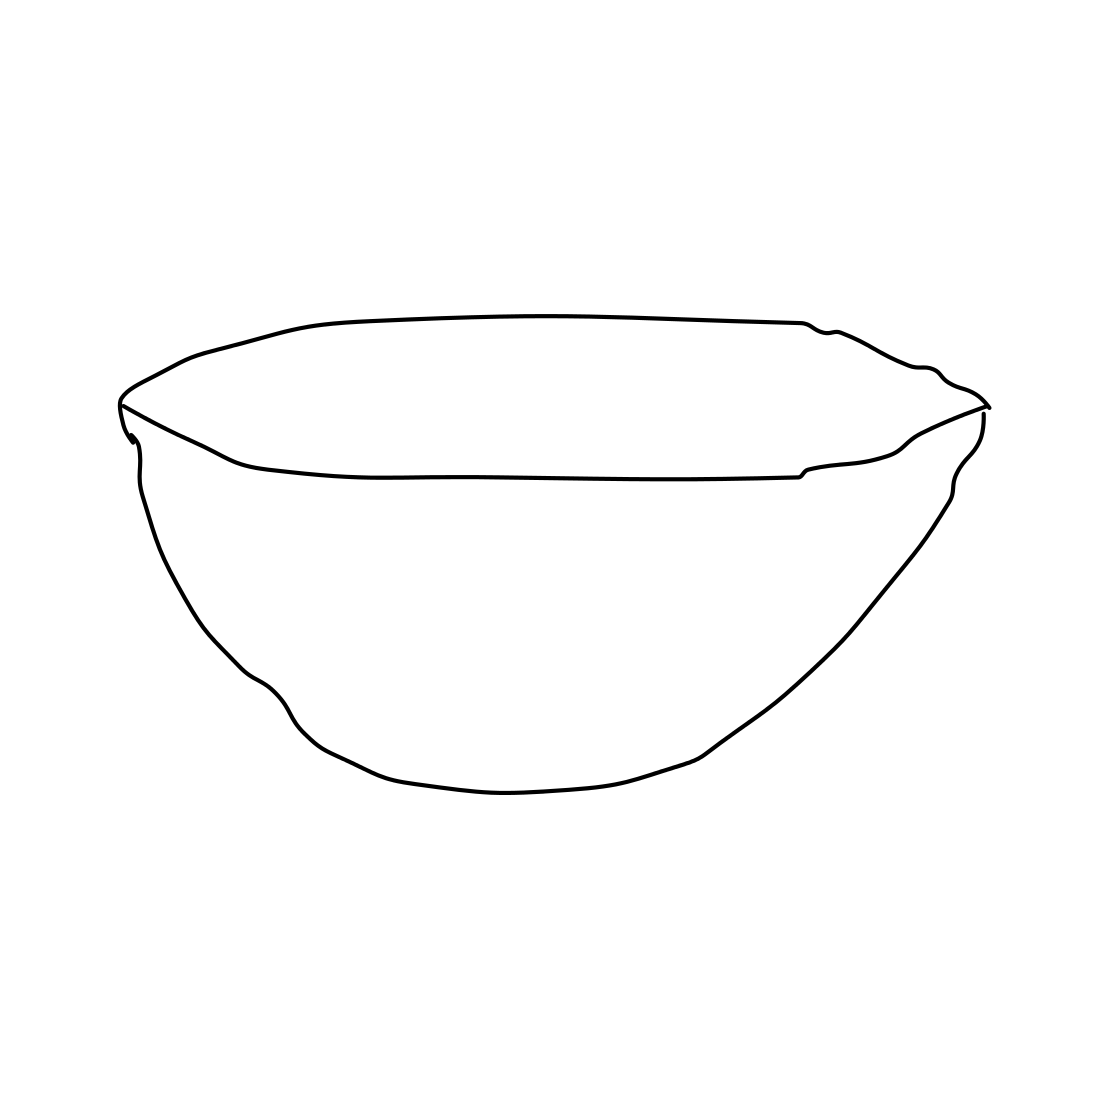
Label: bowl